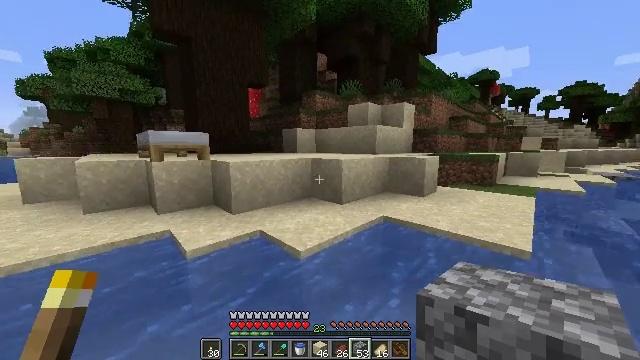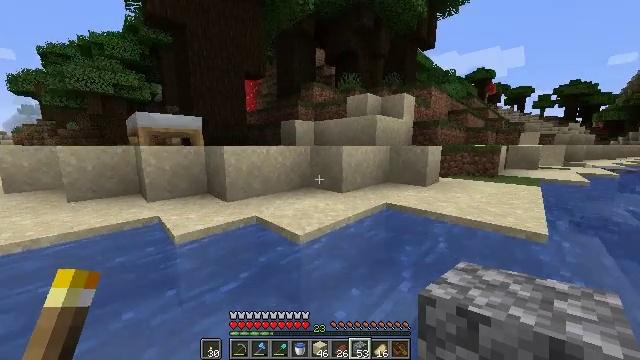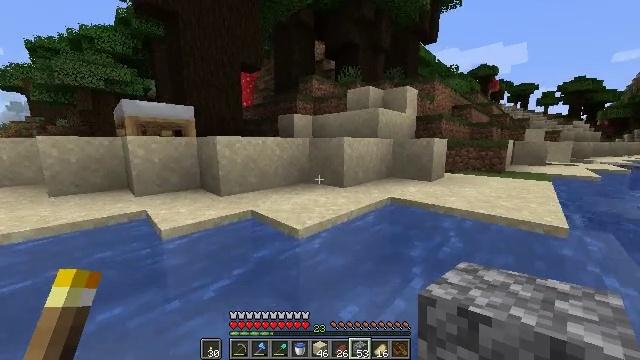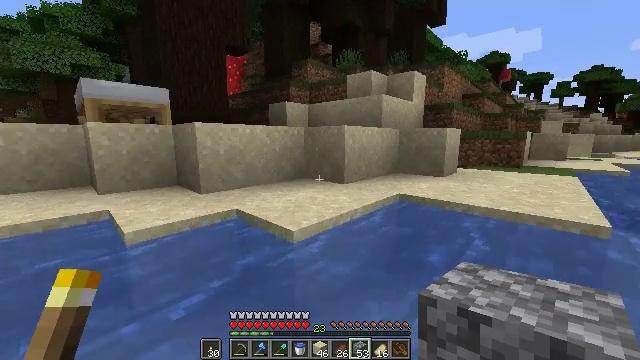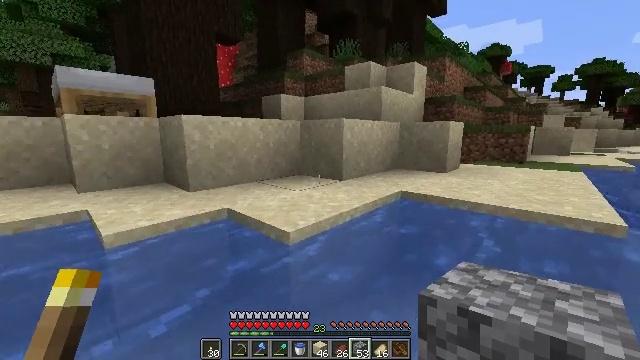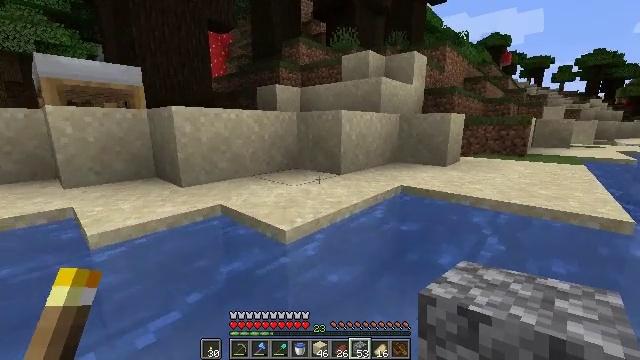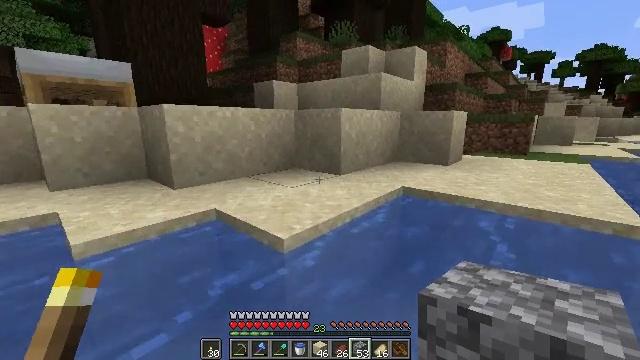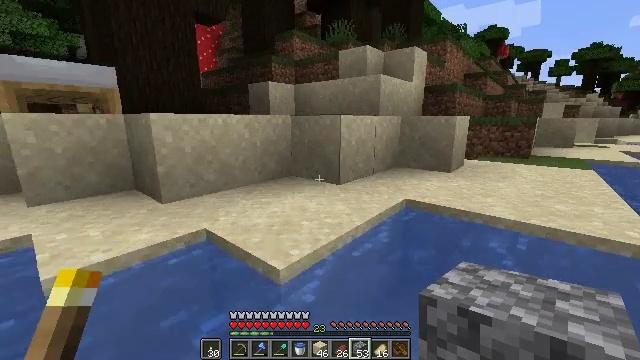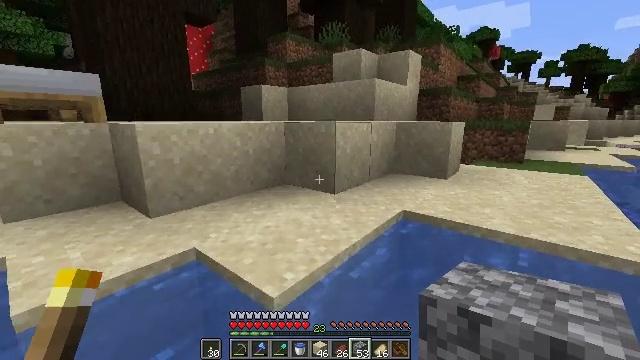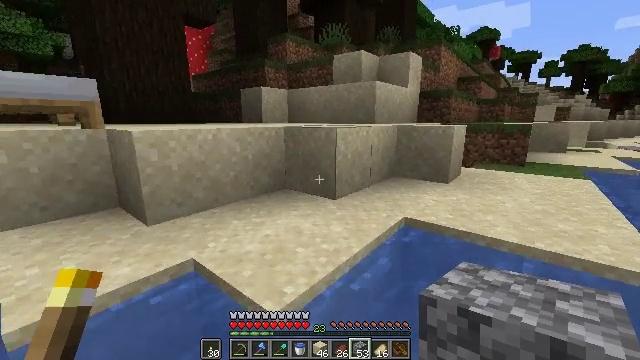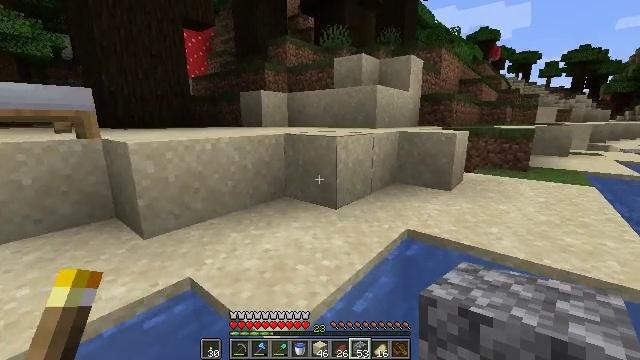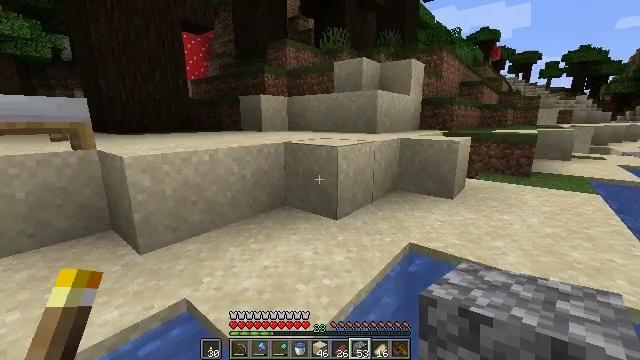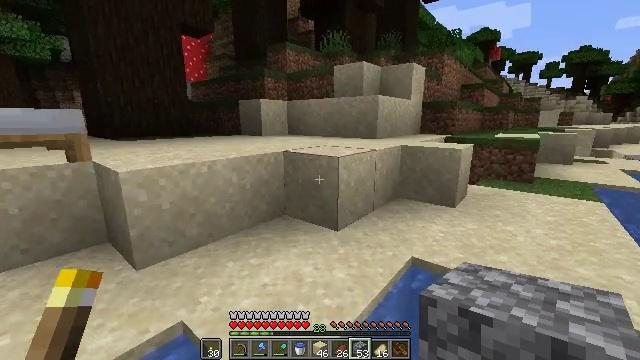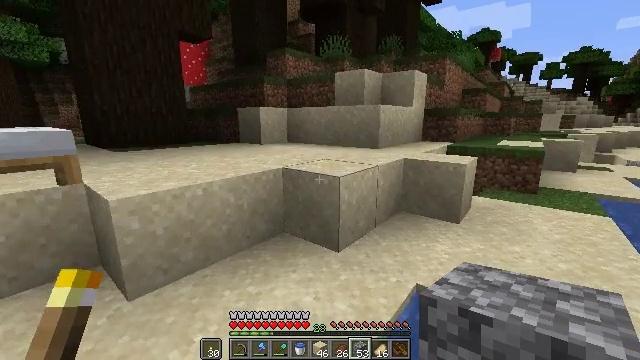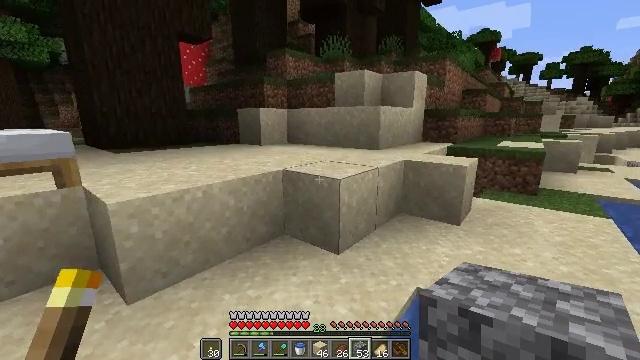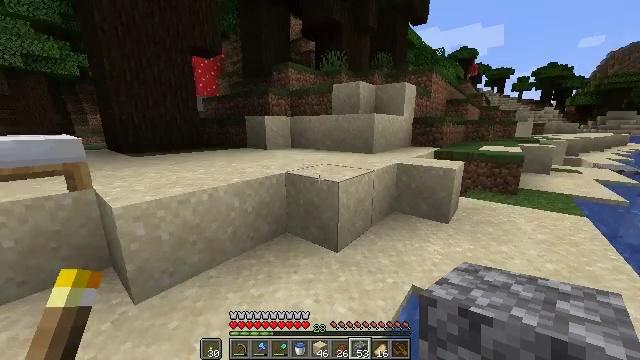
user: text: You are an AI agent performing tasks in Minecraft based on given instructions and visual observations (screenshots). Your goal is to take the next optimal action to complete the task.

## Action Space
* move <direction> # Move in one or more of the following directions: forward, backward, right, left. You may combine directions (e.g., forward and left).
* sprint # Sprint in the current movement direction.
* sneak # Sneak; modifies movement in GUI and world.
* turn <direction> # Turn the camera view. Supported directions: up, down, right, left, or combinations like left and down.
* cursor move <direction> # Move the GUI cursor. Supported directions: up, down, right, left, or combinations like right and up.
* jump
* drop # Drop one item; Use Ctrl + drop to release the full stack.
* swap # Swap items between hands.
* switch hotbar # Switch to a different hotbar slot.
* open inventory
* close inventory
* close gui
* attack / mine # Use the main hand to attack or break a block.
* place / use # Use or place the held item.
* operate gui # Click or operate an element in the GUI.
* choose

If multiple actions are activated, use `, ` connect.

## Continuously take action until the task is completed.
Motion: motion action
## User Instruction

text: Remove the white bed from its place.
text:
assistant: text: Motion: move forward, sprint, jump
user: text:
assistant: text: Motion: move forward, sprint, jump
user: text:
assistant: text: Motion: move forward, sprint, turn right, jump
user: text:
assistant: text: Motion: move forward, sprint, jump
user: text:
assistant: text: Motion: move forward, sprint, turn down, jump
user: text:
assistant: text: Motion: move forward, sprint, jump
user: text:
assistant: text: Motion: move forward, sprint, jump
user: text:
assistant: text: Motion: move forward, sprint, turn right, jump
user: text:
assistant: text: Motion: move forward, sprint, jump
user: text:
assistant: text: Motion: move forward, sprint, jump
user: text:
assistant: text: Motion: move forward, sprint, jump
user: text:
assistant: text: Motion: move forward, sprint, jump
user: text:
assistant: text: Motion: move forward, sprint, jump
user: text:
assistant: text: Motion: move forward, sprint, jump
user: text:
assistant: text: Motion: move forward, sprint, jump
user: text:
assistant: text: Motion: move forward, sprint, turn down, jump
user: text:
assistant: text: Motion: move forward, sprint, turn right, jump
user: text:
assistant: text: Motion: move forward, sprint, turn right, jump
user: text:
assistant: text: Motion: move forward, sprint, jump
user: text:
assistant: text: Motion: move forward, sprint, jump
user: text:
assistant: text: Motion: move forward, sprint, jump
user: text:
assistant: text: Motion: move forward, sprint, jump
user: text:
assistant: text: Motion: move forward, sprint, jump
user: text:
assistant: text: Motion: move forward, sprint, jump
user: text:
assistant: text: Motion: move forward, sprint, jump
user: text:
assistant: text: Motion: move forward, sprint, jump
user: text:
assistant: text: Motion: move forward, sprint, turn down, jump
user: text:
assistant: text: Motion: move forward, sprint, turn down, jump
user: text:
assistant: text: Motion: move forward, sprint, turn down, jump
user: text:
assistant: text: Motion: move forward, sprint, turn down, jump